Field crop: maize
Growth stage: 1
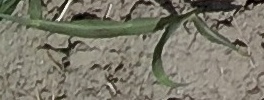
Species: sorghum